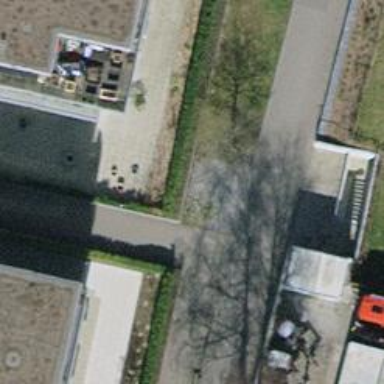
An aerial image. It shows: Hedge barrier.